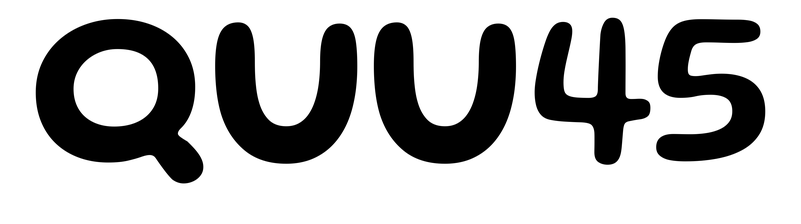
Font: Gluten_Medium